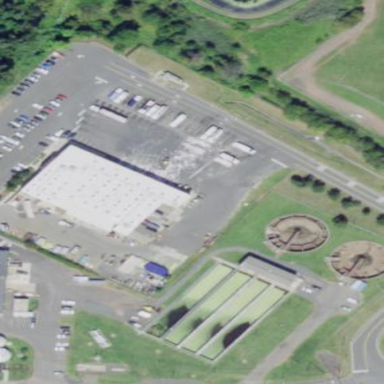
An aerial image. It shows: Recycling centre providing amenities for recycling.